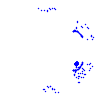
Particle: pion